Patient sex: M
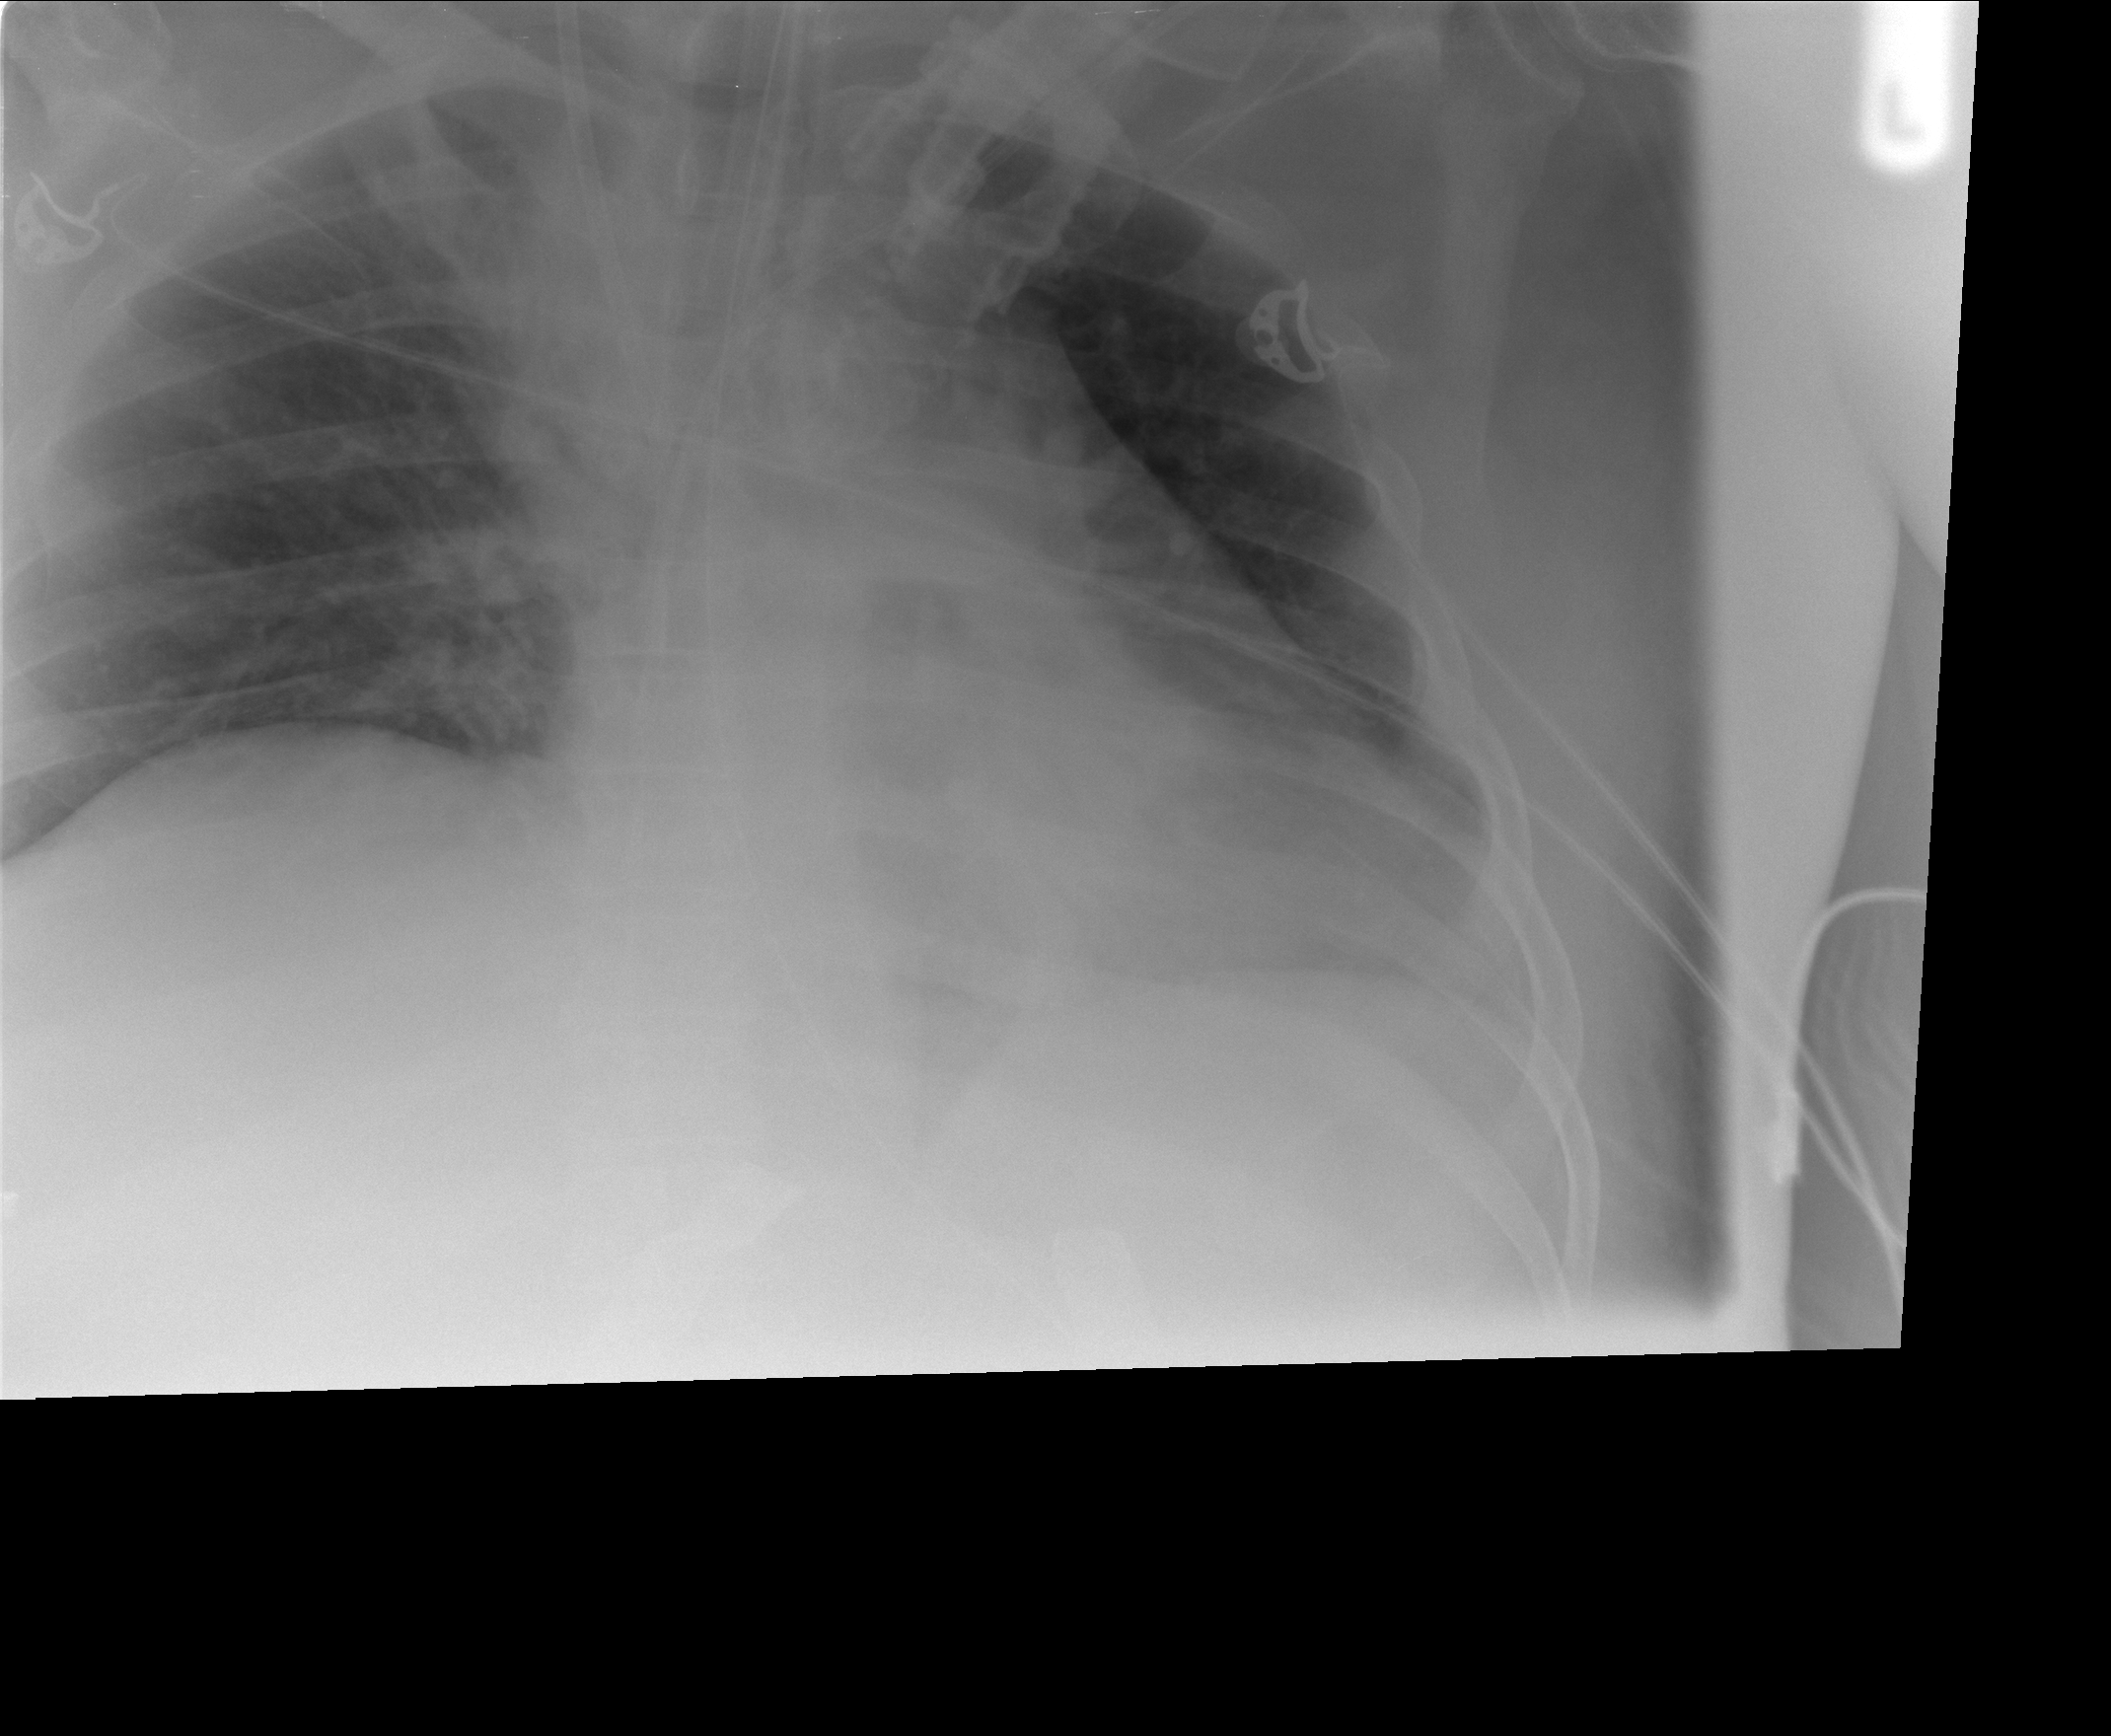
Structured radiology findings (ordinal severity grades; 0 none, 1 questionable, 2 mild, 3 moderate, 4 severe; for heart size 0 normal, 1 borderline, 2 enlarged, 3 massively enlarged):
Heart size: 0
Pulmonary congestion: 0
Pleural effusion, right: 0
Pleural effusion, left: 0
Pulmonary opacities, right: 0
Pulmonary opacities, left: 0
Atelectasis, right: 2
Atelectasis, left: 2